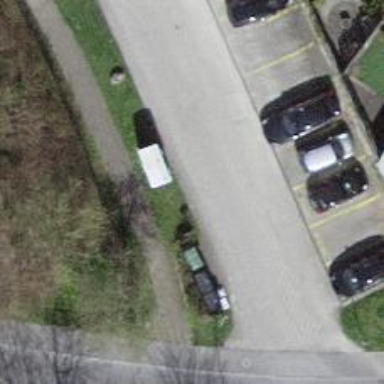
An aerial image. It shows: Recycling container for recycling.